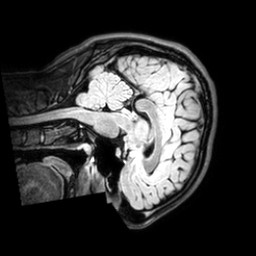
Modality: T1w
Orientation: sagittal
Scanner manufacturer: philips
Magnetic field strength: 3 T
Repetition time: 4.8 s
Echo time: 0.2586 s